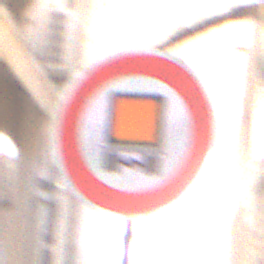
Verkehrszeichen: VerbotKennzeichnungspflichtigeKraftfahrzeugeGefaehrlicheGueter
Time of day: Midday
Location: Outdoor (Urban)
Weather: PartlyCloudy
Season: NotSpecified
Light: Natural